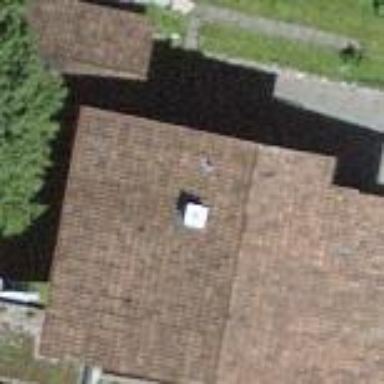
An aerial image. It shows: Residential building.